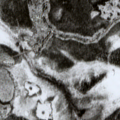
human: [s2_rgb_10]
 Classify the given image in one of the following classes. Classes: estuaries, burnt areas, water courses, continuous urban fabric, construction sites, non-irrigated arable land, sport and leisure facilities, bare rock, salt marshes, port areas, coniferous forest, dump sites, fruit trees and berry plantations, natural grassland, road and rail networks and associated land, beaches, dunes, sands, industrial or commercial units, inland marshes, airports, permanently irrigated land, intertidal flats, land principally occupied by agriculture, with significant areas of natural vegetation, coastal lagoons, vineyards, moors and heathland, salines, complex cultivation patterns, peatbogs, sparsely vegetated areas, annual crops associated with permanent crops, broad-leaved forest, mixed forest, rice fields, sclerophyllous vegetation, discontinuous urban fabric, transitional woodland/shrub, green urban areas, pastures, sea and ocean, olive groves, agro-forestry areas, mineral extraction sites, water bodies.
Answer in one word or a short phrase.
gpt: coniferous forest, mixed forest, transitional woodland/shrub, peatbogs